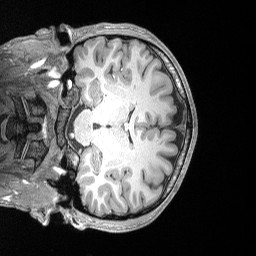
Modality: T1w
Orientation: coronal
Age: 31
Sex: male
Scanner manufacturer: siemens
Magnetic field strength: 3 T
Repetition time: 2.53 s
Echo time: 0.00164 s